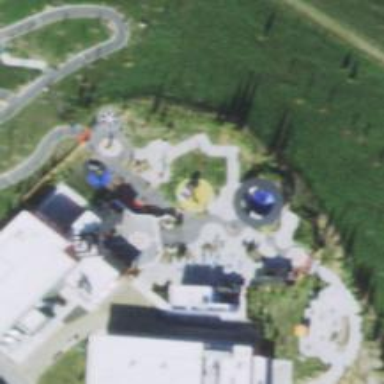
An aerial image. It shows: Attraction spot for tourism.